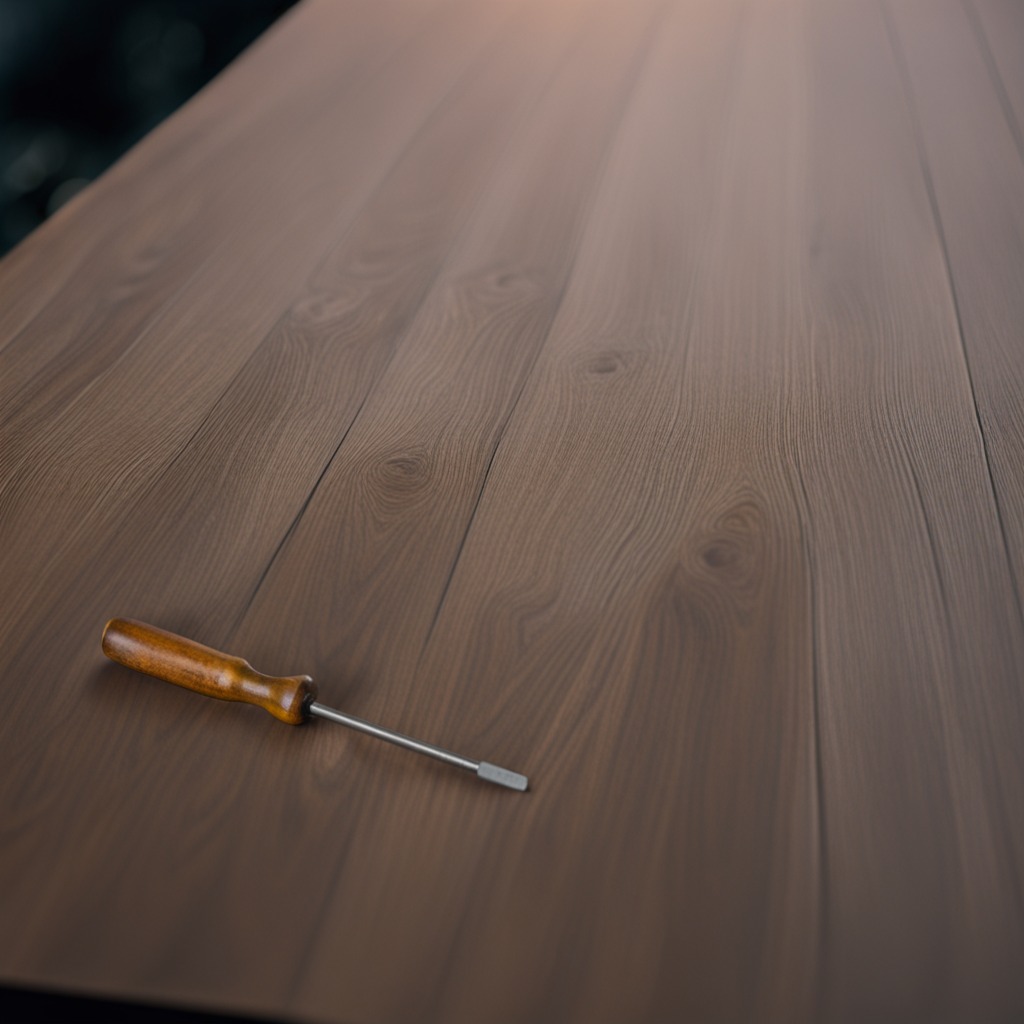
A screwdriver is lying on a table in a small garage at twilight.